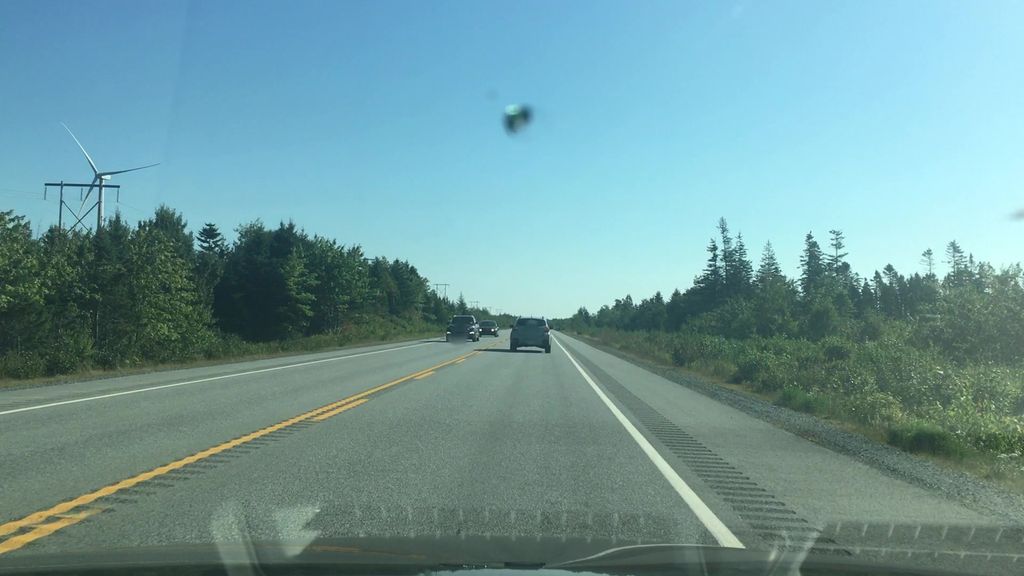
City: halifax